Field crop: maize
Growth stage: 2
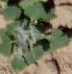
Species: chenopodium